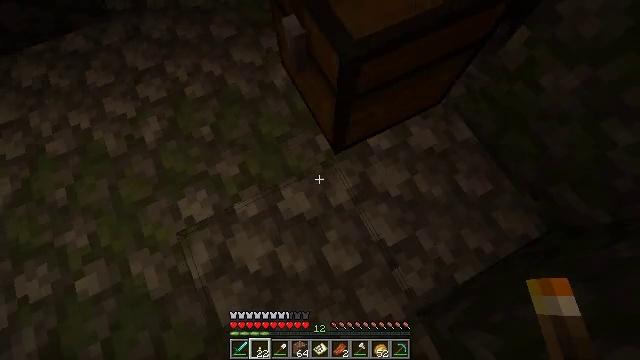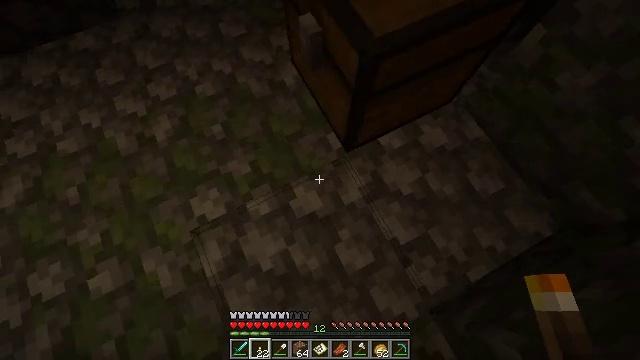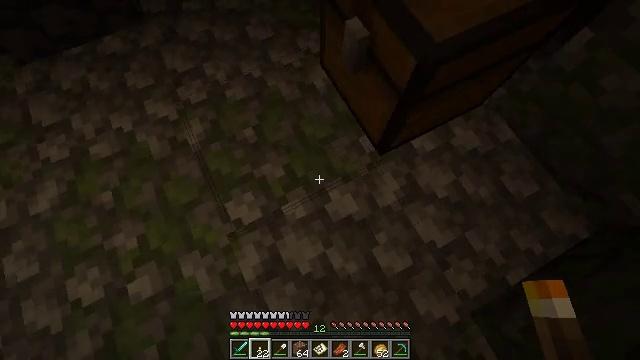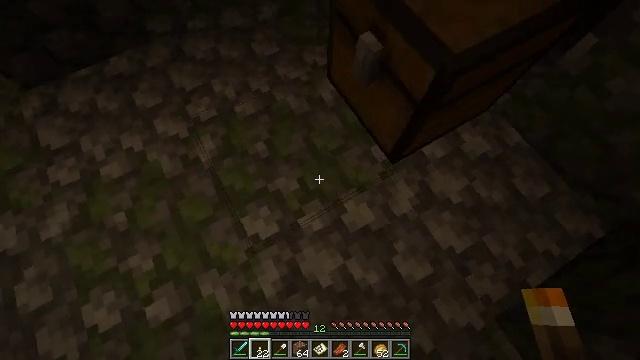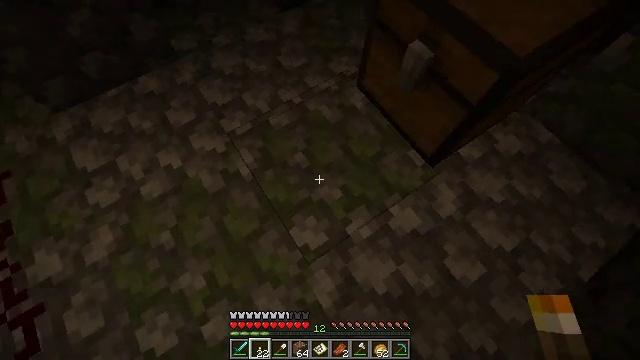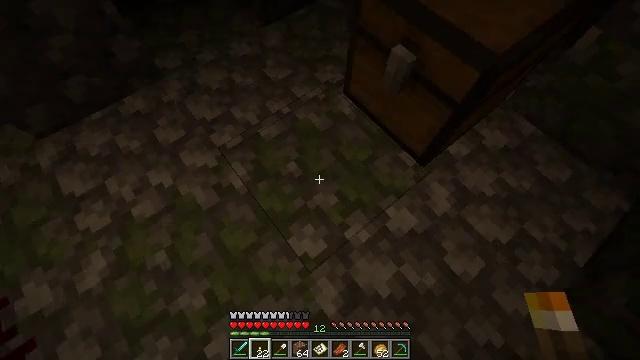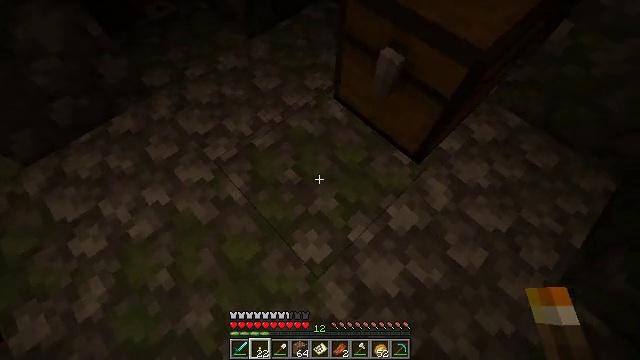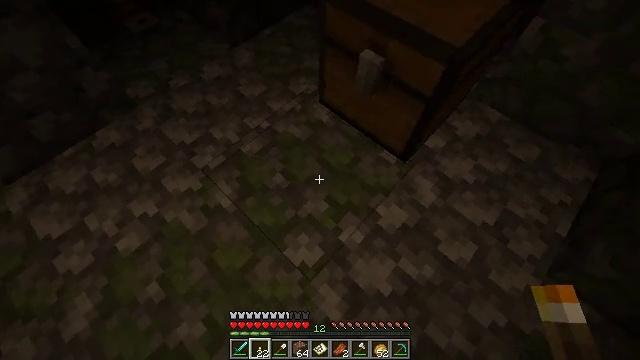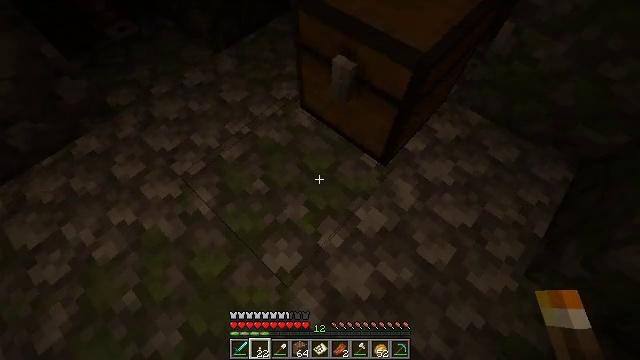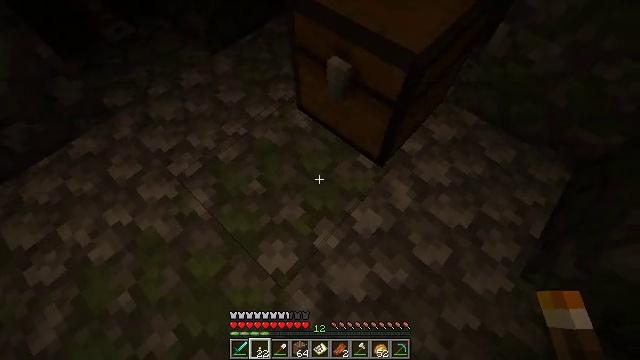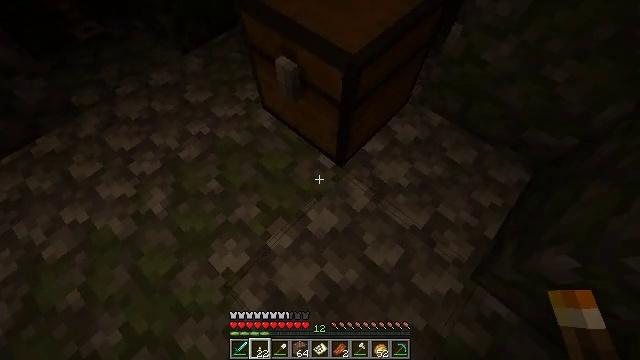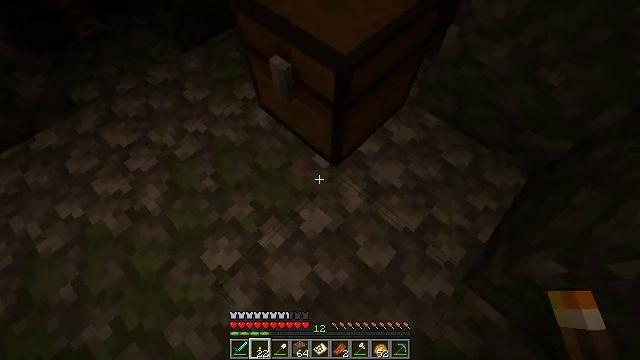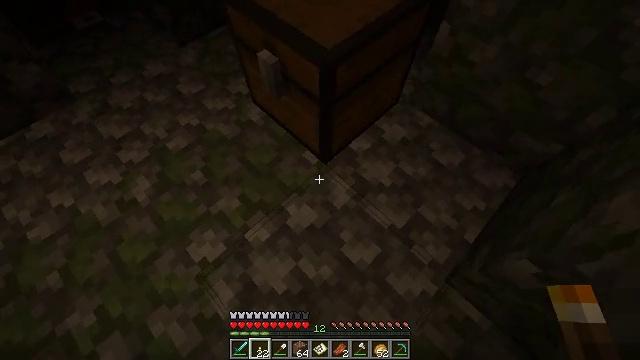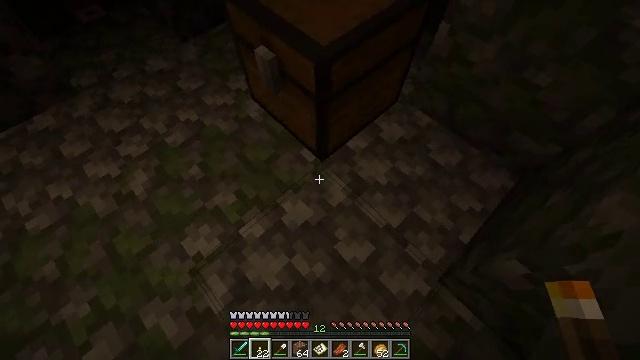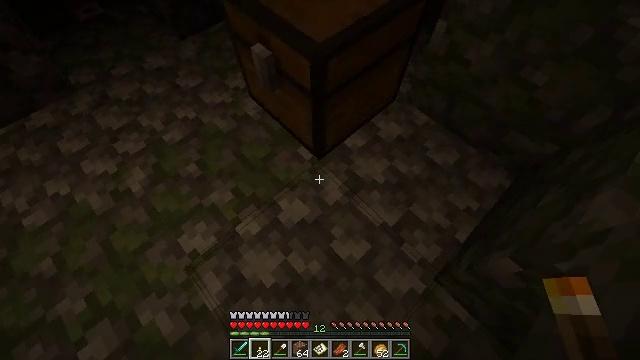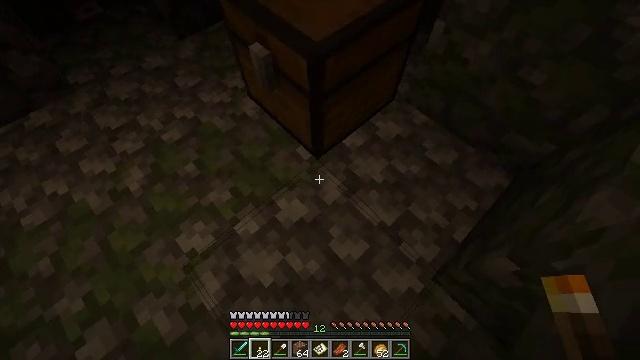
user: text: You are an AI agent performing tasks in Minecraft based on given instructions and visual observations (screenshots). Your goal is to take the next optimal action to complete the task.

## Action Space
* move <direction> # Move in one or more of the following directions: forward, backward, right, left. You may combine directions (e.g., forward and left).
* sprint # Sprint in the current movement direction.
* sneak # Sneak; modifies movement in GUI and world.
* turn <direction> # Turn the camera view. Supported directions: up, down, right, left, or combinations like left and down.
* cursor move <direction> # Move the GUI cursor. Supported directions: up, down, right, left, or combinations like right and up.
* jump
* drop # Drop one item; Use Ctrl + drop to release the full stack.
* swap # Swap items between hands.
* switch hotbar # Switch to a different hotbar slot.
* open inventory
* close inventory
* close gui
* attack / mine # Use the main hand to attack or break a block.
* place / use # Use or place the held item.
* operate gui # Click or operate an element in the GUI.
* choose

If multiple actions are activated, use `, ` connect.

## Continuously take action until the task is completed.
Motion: motion action
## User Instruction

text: Gather tripwire by breaking it.
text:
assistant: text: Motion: move left
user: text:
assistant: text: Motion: move left
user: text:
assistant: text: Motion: move left, turn right and up
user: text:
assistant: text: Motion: turn right and up
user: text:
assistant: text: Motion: turn right and up
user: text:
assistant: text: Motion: turn right and up
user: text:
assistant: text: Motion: move right, turn right and up
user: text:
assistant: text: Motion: move right, turn right
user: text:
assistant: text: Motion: move right
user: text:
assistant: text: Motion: move right
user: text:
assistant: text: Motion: turn left
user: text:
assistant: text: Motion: turn left
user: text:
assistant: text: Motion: turn left
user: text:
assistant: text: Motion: no_op
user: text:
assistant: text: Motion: no_op
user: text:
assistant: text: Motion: no_op
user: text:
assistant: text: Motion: move back
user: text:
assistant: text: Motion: move back
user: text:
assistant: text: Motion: move back
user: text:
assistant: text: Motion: no_op
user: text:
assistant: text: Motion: no_op
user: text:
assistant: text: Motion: no_op
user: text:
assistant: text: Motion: no_op
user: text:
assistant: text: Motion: no_op
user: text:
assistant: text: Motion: no_op
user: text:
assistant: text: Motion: no_op
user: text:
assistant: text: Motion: no_op
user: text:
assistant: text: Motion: no_op
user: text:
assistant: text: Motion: no_op
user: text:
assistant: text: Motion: no_op